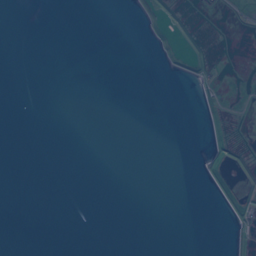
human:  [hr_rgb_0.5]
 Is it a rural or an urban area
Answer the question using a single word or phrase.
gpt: rural

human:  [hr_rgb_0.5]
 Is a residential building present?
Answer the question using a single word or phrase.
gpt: yes

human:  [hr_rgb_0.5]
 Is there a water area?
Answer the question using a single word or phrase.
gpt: yes

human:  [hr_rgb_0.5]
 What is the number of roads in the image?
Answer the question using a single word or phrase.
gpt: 29

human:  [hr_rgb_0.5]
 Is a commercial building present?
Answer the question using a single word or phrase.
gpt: no

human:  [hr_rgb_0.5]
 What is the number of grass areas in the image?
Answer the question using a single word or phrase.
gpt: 56

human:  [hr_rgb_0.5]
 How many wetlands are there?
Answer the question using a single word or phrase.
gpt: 1

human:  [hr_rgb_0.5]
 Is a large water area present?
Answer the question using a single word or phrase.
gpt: yes

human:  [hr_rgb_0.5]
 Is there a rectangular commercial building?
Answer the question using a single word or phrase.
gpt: no

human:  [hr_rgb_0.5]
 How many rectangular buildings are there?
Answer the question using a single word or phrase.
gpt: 4

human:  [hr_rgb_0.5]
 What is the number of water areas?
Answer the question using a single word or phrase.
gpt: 66

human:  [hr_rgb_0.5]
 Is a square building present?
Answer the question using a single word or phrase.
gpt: no

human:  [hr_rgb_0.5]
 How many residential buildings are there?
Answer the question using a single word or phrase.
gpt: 4

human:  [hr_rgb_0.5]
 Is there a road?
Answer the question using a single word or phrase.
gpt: yes

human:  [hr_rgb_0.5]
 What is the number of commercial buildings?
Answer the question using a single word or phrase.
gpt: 0

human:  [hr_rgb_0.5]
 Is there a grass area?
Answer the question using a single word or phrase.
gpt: yes

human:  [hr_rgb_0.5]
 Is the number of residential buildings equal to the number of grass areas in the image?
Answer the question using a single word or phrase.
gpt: no

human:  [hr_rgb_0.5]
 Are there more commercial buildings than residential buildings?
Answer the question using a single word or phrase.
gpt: no

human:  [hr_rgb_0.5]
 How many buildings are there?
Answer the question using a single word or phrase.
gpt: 5

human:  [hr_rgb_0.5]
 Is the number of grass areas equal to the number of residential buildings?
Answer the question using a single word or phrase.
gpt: no

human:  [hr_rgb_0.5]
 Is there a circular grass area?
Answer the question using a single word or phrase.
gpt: no

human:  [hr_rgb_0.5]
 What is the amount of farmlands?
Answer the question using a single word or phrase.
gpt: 2

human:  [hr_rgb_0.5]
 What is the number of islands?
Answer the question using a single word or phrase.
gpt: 1

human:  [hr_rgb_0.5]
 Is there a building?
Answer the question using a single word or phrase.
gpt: yes

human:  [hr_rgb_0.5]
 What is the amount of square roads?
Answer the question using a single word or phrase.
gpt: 0

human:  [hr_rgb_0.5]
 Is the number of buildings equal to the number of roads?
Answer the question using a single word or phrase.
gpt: no

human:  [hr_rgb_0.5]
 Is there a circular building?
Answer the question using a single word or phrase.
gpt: no

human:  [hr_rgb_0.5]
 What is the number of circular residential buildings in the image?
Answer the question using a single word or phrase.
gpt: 0

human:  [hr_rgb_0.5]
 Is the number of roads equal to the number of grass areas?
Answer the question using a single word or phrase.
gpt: no

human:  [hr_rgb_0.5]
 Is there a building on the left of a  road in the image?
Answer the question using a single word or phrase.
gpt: yes

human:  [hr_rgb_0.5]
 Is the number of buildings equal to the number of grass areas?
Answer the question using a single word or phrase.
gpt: no

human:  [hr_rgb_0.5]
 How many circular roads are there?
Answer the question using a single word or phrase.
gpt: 0

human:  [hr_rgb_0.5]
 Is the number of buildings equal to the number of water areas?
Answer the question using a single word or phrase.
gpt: no

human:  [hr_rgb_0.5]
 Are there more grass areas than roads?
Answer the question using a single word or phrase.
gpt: yes

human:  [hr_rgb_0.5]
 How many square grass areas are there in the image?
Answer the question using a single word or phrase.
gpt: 0

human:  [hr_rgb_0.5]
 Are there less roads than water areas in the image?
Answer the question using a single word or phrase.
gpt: yes

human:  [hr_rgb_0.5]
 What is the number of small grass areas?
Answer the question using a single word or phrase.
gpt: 13

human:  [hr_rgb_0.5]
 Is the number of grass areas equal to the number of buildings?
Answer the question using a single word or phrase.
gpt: no

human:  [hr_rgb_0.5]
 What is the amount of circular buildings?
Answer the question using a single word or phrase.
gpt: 0

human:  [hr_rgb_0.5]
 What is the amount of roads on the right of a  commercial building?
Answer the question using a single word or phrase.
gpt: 0

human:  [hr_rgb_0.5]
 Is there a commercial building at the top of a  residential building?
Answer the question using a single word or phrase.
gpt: no

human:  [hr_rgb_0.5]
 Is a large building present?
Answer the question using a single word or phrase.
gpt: no

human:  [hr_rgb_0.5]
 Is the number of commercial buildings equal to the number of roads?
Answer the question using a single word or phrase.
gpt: no

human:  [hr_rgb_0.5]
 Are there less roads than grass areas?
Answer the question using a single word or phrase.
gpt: yes

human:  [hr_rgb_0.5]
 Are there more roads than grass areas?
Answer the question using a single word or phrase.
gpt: no

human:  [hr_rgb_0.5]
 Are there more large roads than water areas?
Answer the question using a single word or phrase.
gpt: no

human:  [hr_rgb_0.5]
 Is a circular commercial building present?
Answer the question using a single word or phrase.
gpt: no

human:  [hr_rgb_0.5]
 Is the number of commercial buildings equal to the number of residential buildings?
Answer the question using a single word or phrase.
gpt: no

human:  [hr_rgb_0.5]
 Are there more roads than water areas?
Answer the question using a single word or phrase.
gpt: no

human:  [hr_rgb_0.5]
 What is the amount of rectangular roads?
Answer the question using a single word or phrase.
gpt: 0

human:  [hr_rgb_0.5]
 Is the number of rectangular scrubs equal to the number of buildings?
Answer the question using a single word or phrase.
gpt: no

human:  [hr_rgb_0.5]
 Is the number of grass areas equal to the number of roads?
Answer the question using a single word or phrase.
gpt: no

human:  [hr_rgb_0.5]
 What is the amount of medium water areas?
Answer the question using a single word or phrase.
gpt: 4

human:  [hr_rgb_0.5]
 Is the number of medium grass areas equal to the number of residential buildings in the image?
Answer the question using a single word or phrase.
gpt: no

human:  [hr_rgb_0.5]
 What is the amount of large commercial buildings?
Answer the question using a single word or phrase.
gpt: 0

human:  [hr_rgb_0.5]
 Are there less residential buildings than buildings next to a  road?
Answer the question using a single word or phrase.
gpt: yes

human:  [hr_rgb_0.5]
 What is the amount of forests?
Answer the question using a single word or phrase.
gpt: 3

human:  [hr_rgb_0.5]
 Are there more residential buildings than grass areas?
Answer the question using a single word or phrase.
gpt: no

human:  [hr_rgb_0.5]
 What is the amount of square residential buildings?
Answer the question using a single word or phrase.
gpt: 0

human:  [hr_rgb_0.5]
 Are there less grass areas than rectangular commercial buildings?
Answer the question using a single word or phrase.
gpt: no

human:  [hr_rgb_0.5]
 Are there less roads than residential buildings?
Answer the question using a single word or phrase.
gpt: no

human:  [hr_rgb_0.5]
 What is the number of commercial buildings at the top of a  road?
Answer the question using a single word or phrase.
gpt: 0

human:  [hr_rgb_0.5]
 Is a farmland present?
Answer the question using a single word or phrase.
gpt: yes

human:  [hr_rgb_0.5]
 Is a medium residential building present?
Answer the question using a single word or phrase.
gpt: no